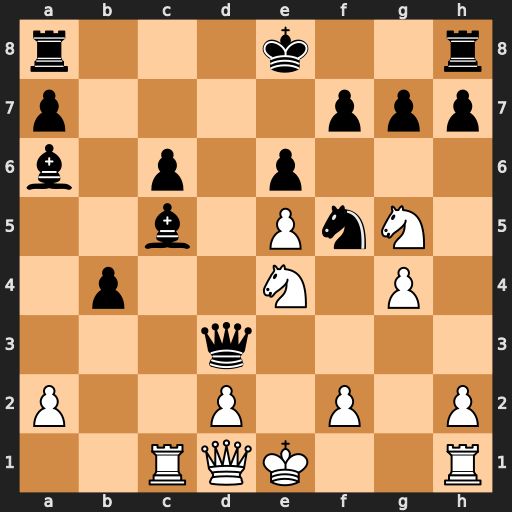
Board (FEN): r3k2r/p4ppp/b1p1p3/2b1PnN1/1p2N1P1/3q4/P2P1P1P/2RQK2R
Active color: w
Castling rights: Kkq
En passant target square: -
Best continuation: Nxc5 Qd5 Qf3